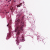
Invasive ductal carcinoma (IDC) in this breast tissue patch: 0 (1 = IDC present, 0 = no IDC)